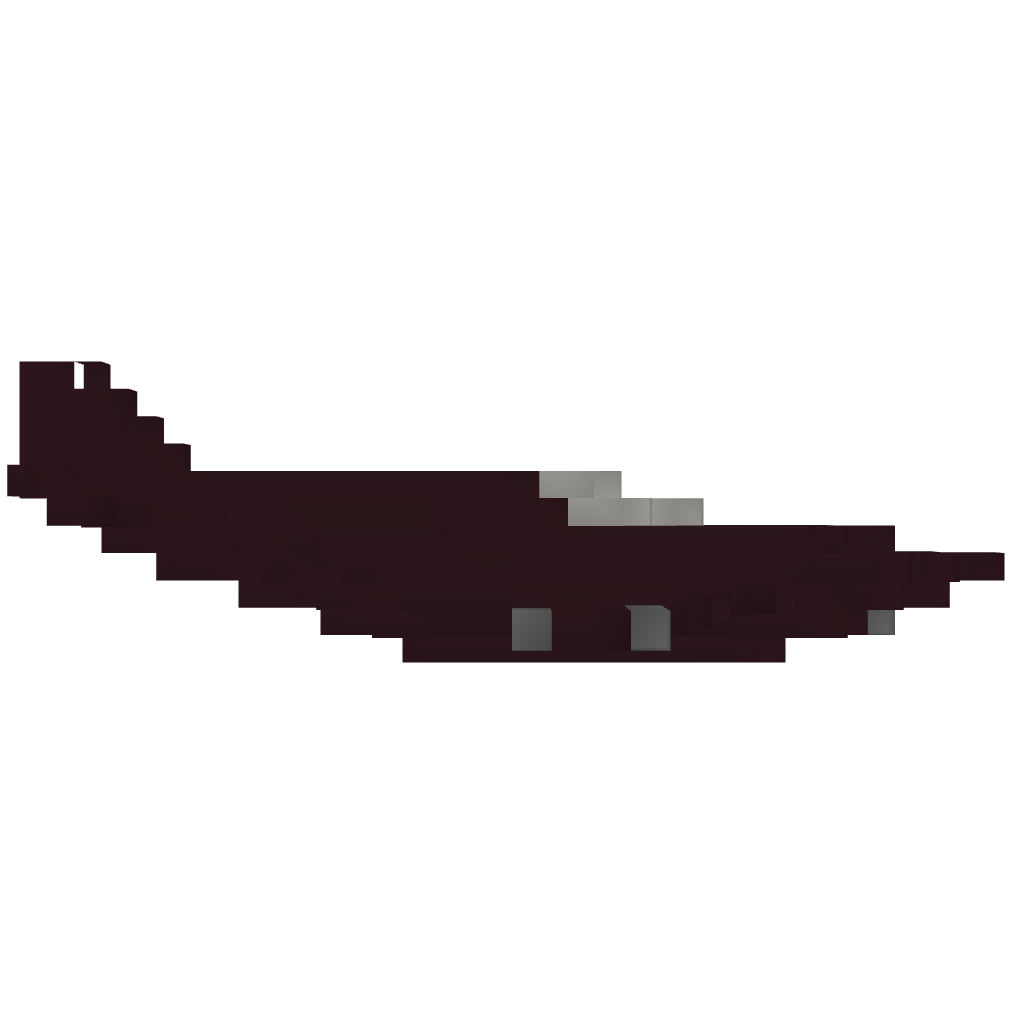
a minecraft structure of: P-51 Mustang